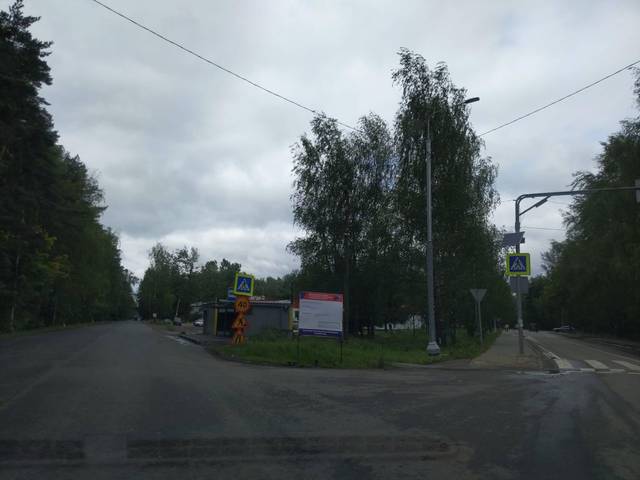
Region: Russia
Coordinates: 56.001, 37.651